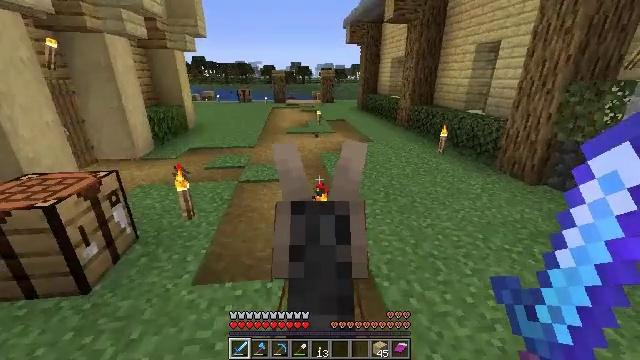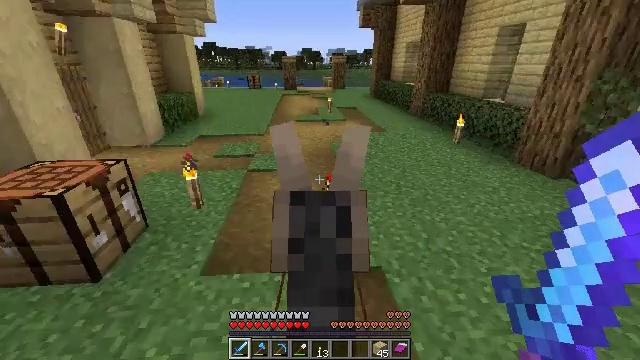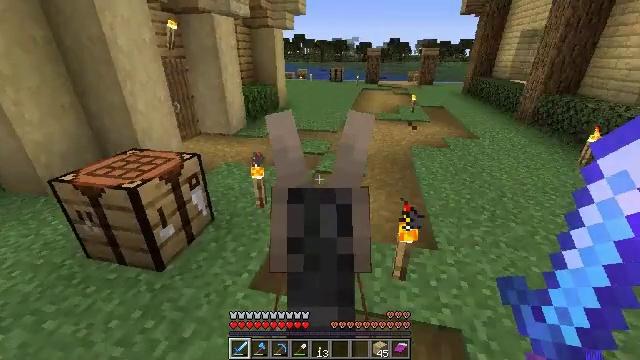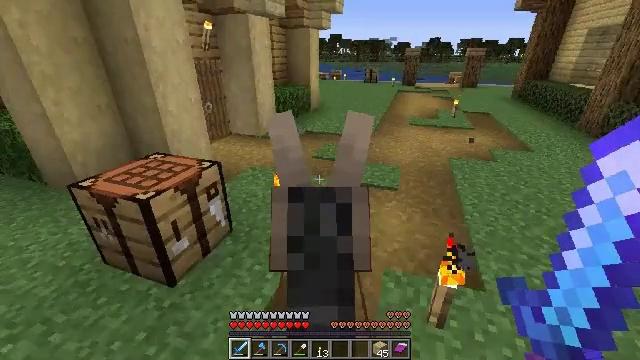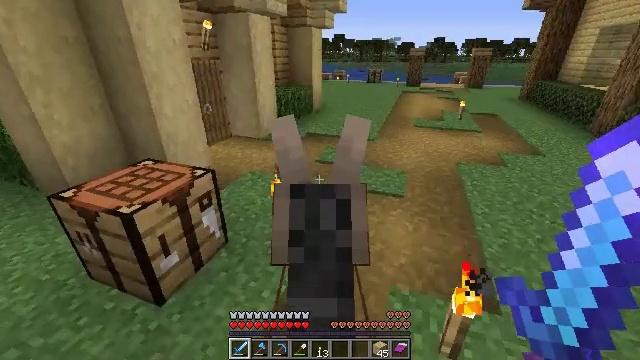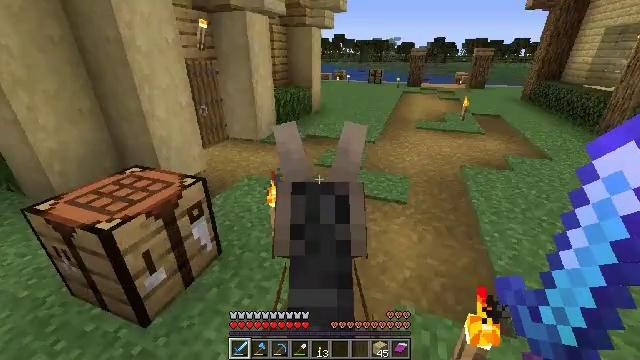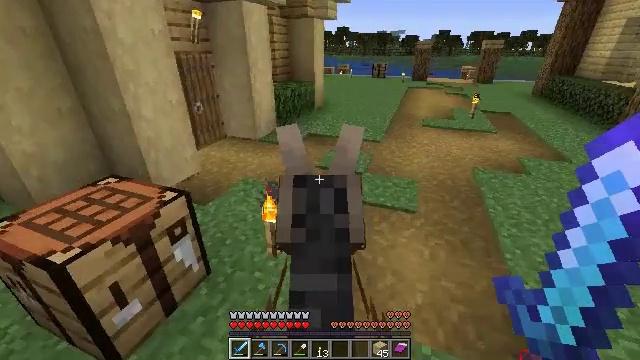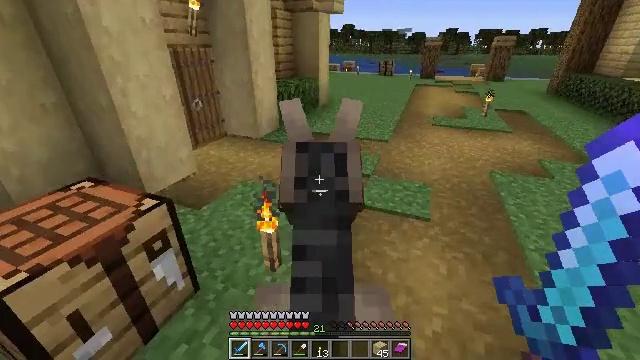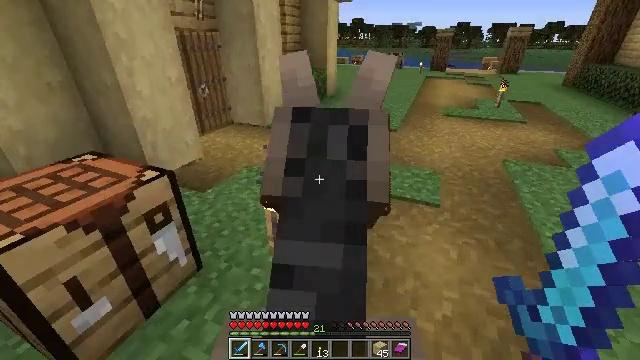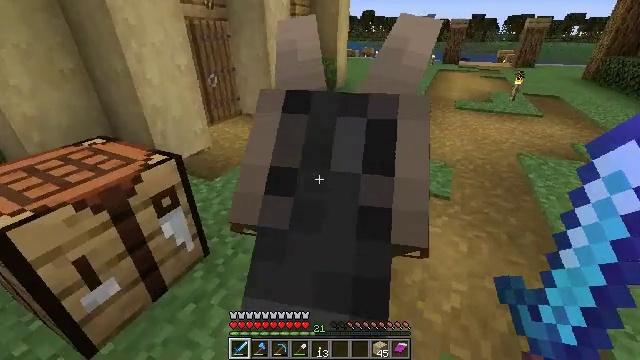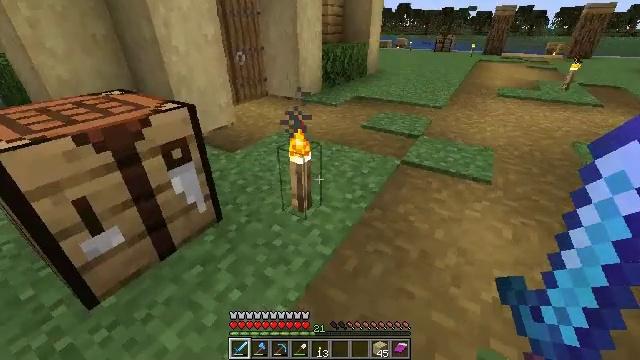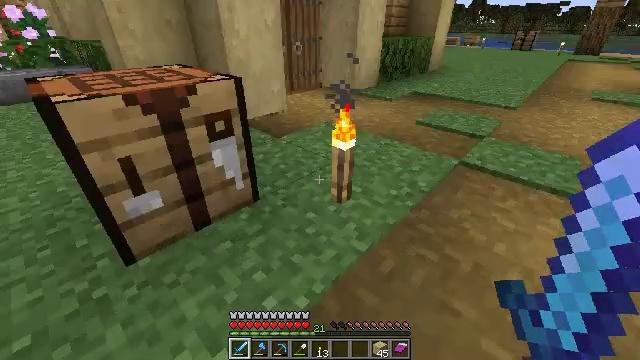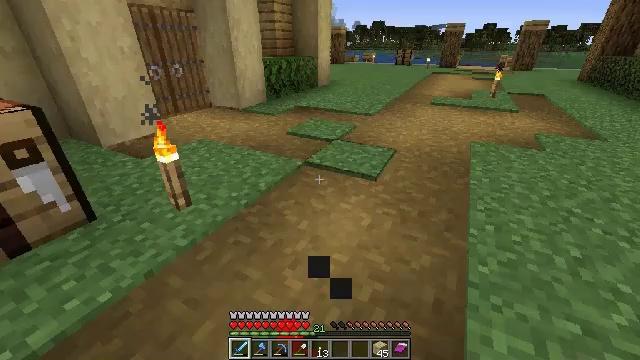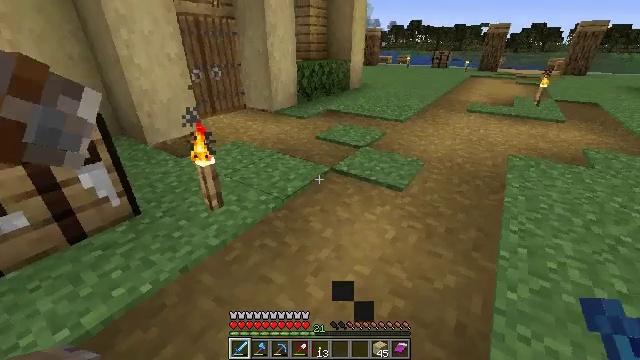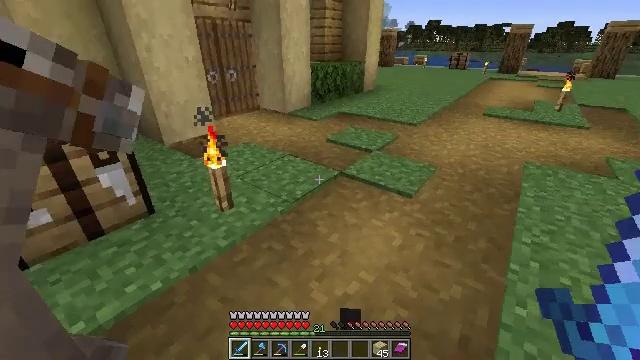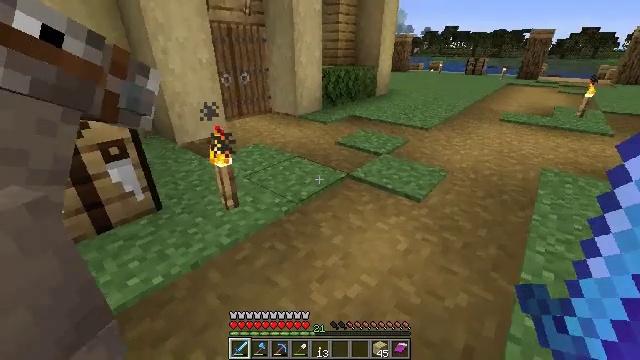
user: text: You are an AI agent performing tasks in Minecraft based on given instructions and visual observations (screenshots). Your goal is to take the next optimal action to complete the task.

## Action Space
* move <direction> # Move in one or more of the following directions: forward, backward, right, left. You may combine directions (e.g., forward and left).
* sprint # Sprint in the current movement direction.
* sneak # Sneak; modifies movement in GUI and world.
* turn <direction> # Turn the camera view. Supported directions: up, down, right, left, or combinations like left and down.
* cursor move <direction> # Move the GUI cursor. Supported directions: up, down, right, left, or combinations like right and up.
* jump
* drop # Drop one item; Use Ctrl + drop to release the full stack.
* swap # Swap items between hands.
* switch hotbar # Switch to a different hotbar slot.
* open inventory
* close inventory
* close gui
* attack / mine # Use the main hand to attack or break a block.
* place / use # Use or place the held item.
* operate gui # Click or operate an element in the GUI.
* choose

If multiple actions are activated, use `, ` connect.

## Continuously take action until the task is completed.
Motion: motion action
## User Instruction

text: Open the crafting table to craft a lead with string and slimeball.
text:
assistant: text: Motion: move forward, turn left and down
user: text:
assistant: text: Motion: move forward, turn left and down
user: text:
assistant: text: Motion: move forward, turn left
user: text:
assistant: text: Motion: move forward
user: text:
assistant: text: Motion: move forward
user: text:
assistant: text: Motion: sneak, turn left and down
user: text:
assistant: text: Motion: sneak
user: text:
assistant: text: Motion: sneak, turn left
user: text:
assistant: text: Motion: sneak, turn left and down
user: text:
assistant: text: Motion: sneak, turn left
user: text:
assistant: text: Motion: turn left
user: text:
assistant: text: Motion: turn left
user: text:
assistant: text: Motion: turn left
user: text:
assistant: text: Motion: turn left
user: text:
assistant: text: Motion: turn left and up
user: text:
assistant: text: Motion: turn left and up
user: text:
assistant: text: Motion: turn left and up
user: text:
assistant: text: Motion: turn left
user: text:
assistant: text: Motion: no_op
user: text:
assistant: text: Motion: move forward, turn left and down
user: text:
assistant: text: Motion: move forward, turn left and down
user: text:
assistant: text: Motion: move forward, turn left
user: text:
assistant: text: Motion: move forward, turn left
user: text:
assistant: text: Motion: move forward
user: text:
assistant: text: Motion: move forward
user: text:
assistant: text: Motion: move forward, turn left
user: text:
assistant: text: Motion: move forward and move right, turn left
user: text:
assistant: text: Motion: move forward and move right, turn left
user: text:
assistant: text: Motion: move forward and move right
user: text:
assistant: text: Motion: move right, turn left